Interaction volume radius: 10 \u00c5
Interaction volume height: 20 \u00c5
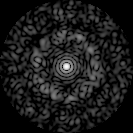
Disorder parameter: 0.8478